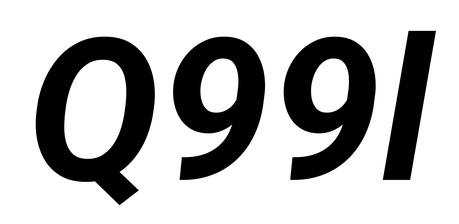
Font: Roboto-Italic_Bold_Italic